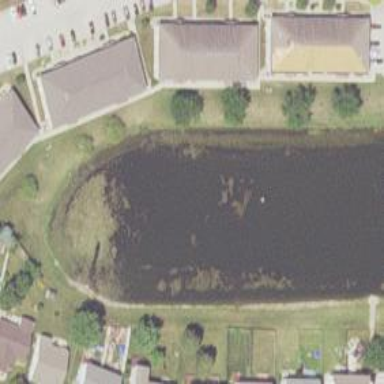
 creating natural and serene environment."